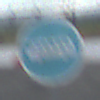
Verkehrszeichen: Busssonderstreifen
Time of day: MorningAfternoon
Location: Outdoor (RoadRail)
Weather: PartlyCloudy
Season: NotSpecified
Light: Natural